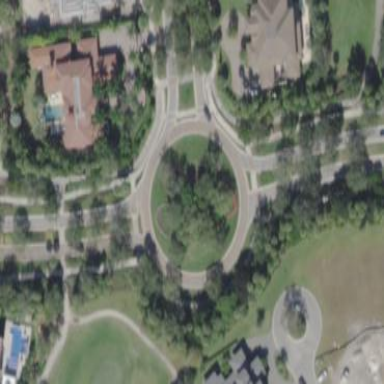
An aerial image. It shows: Residential road that intersects with roundabout.